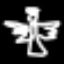
Label: angel